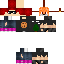
A male human skin with medium skin, wearing brown long hair dressed in a red hoodie and red pants, featuring a closed mouth.